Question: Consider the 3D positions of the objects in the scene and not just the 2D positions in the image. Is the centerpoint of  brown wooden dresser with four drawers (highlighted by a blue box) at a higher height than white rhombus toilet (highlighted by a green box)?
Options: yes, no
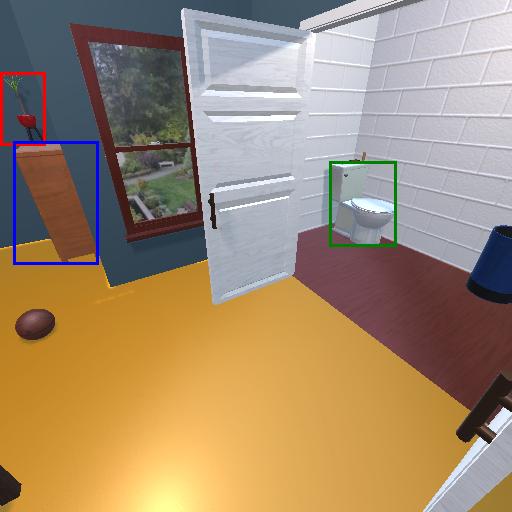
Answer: yes